Question: When I make a surface larger by manipulating the h and w members, I end up with strange results - the added space is filled with garbled versions of what was already on the surface. Is there some way I can avoid this / clear the added space (set it to alpha)?

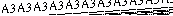
Answer: I only used SDL 2, but I think I know, what wrong with your code.
Pixel data of surface is a simple 1D array of pixels. Length of this array is equal to 'w*h'. Accessing a pixel is implemented like this: 'pixeldata[y * w + x]'.
It means, you can't just change two members to change dimensions of the surface. It will result in out-of-bounds access to pixel data array when using this surface.
So, if you want to resize a surface, you should create a new surface and copy needed pixels to it.
Of course, it's possible to resize it manually, but you should not try to do it without a good reason.